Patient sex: M
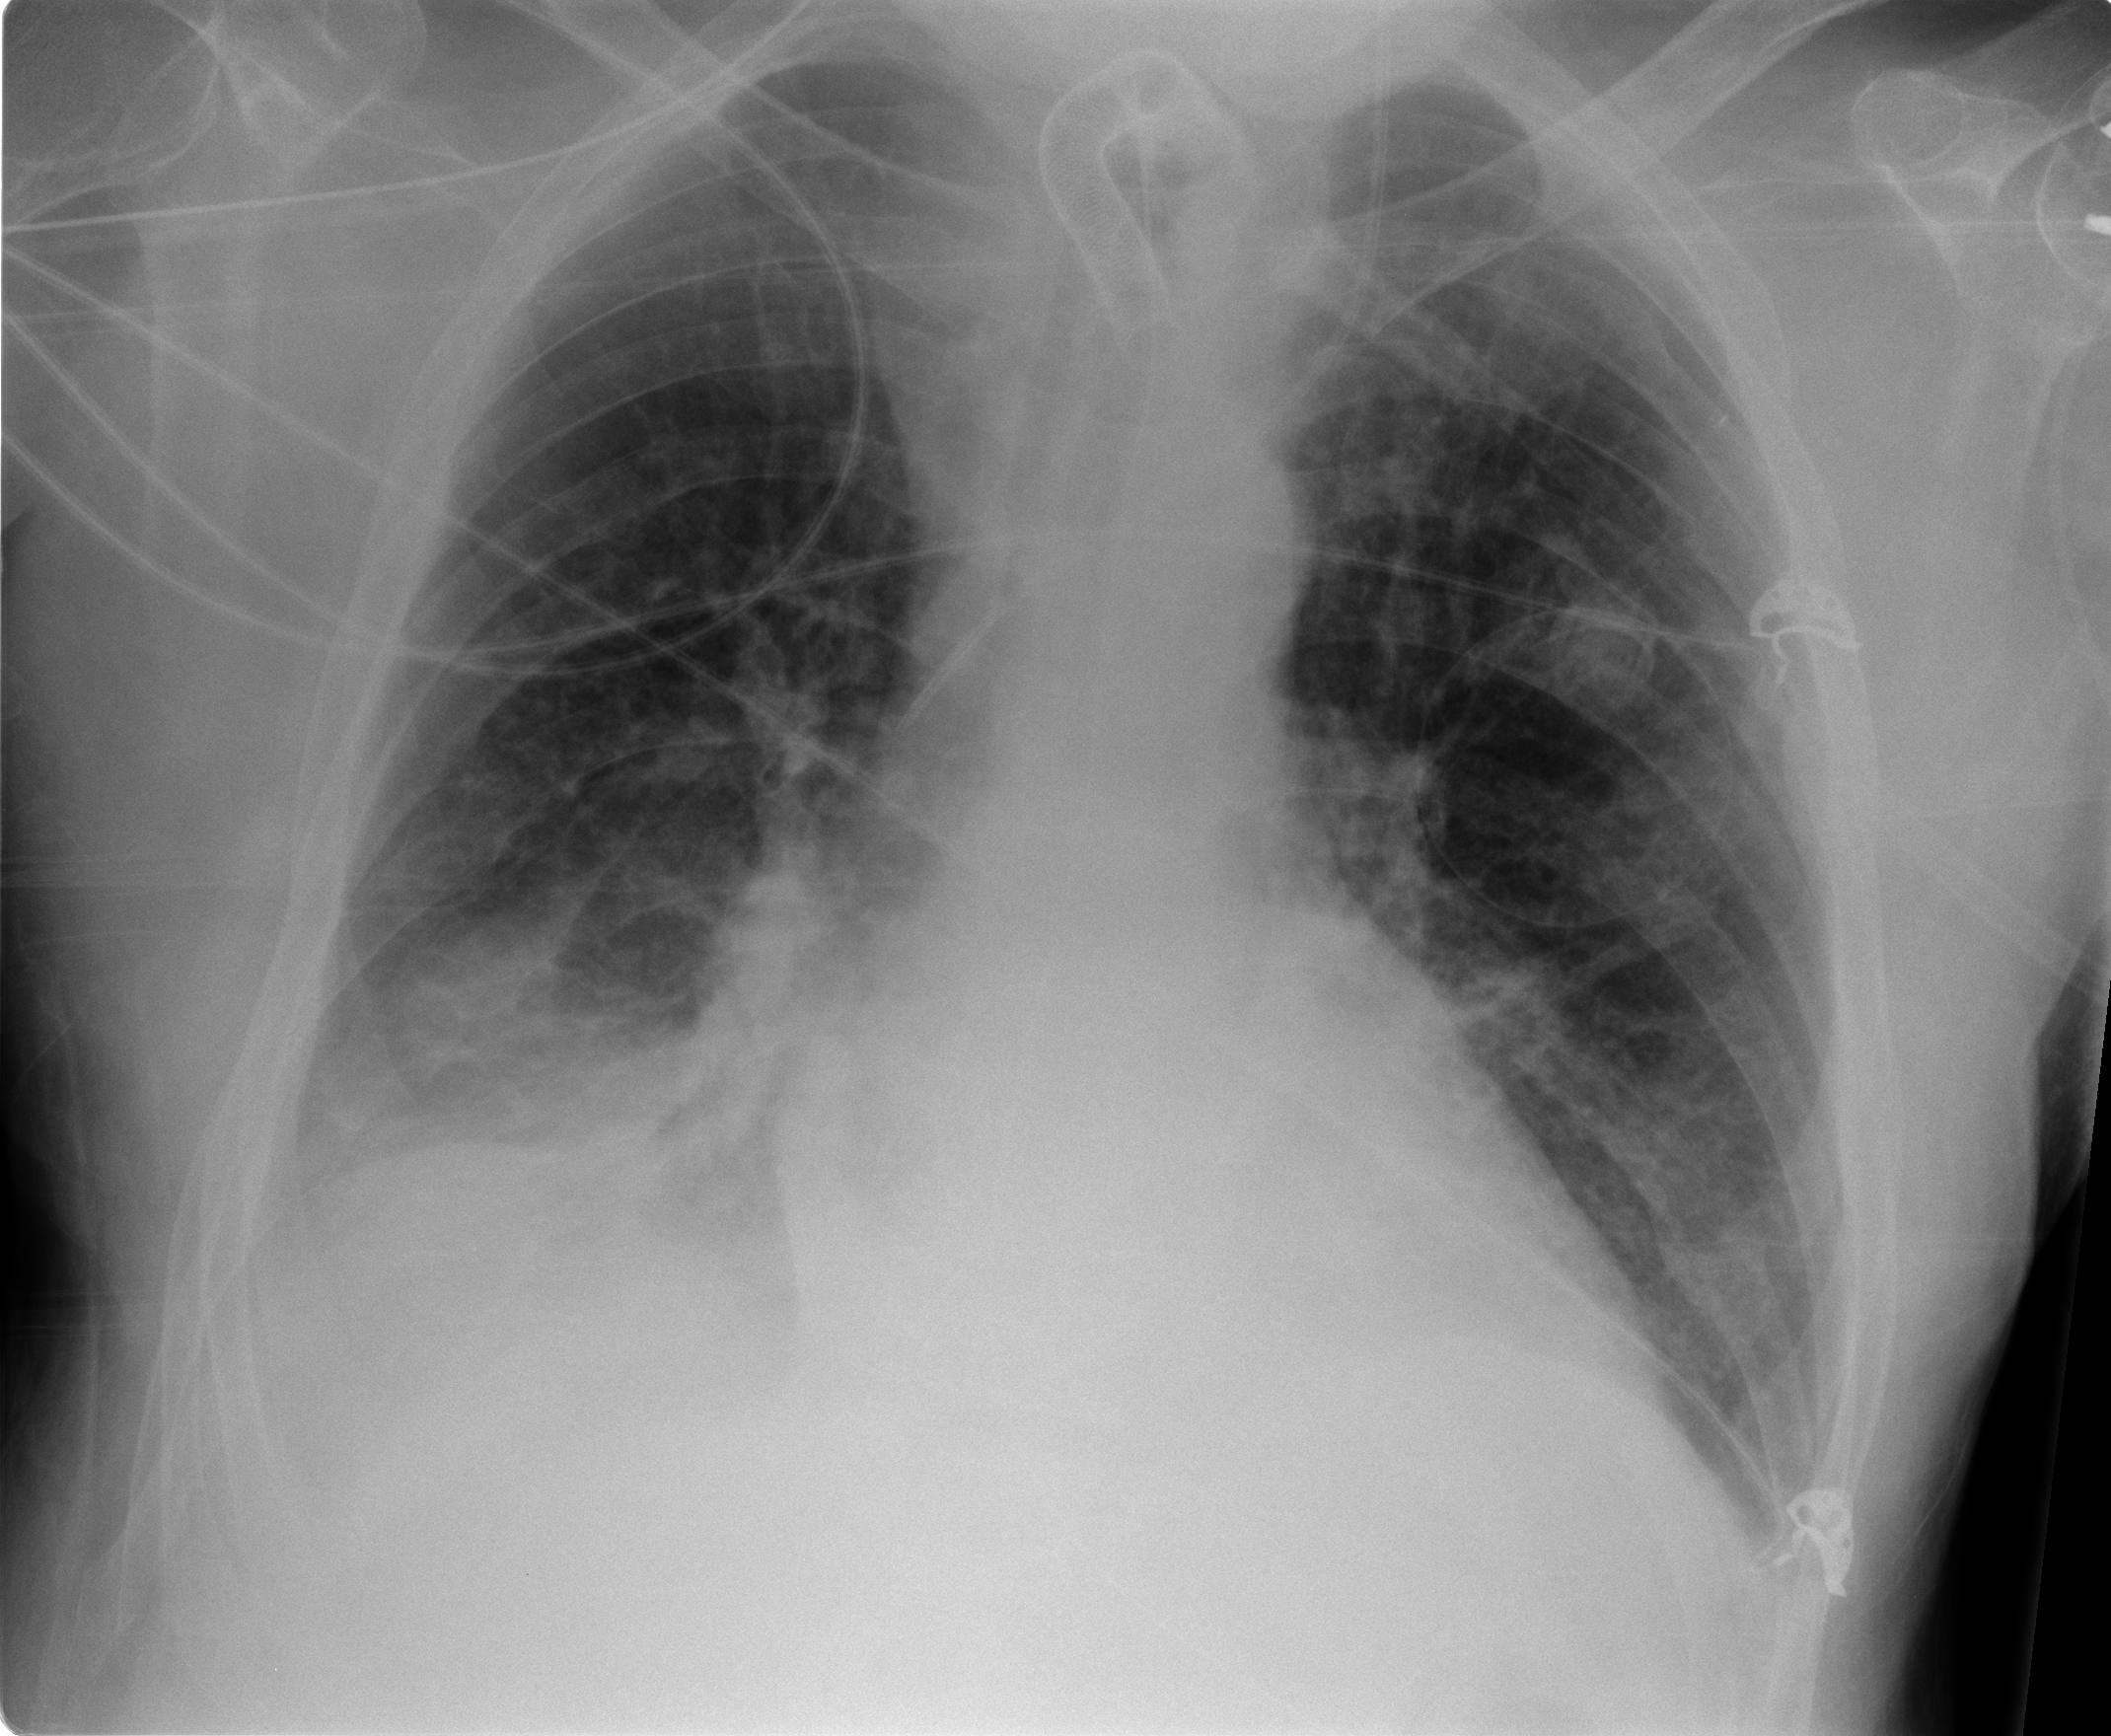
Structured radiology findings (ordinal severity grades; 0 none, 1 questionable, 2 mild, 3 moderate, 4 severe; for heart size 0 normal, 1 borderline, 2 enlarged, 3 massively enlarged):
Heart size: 1
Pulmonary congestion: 1
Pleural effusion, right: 2
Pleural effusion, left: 2
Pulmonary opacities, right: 1
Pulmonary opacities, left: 0
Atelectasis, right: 2
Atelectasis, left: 2